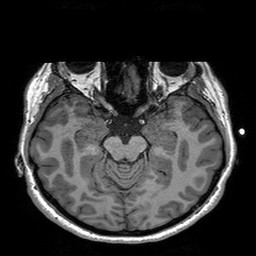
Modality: T1w
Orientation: coronal
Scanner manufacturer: siemens
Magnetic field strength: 3 T
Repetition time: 2.3 s
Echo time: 0.00298 s